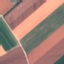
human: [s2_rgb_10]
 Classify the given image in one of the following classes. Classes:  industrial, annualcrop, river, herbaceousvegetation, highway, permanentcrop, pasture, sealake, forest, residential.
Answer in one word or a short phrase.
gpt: AnnualCrop